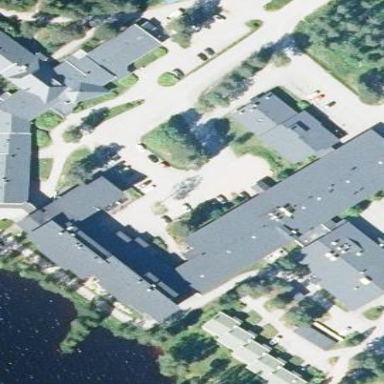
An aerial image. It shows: Building.